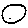
Label: circle